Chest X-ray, AP view. Patient: 70 years old, sex M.
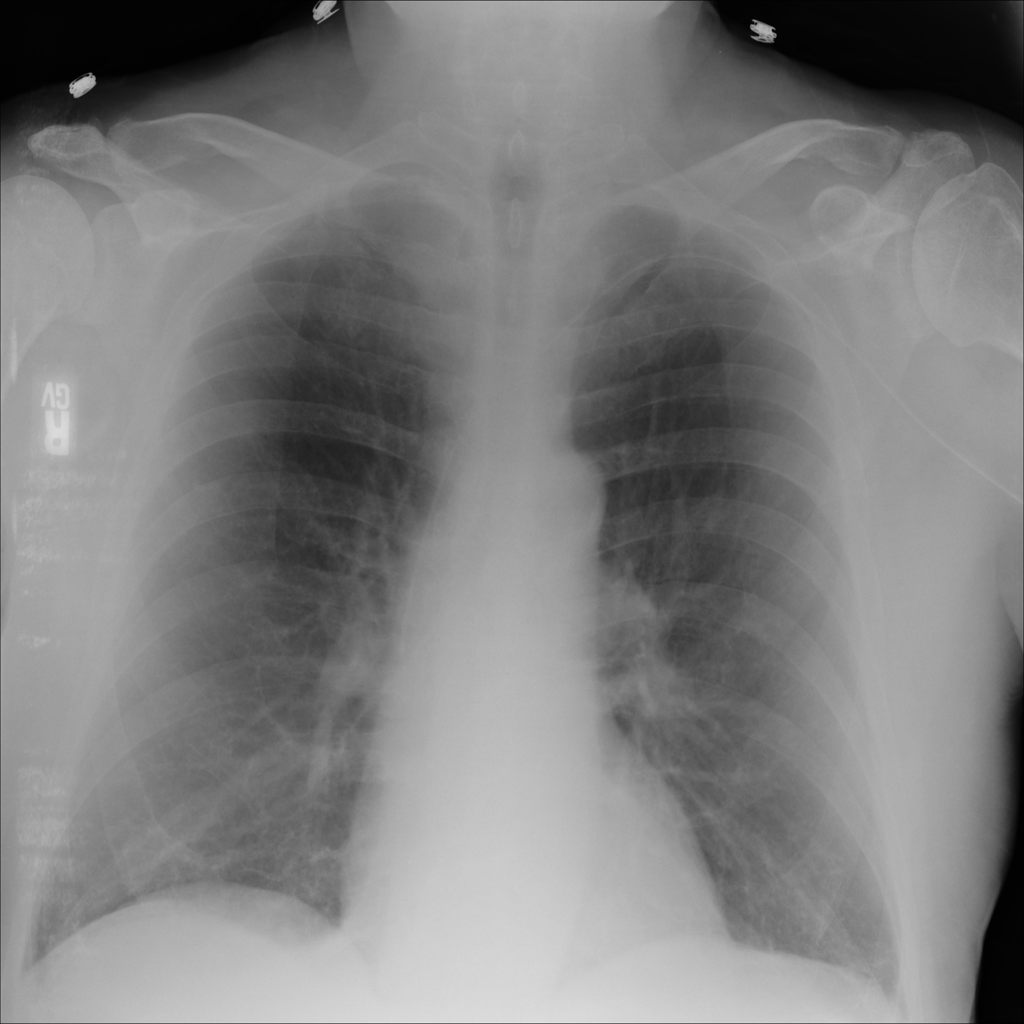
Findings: No Finding